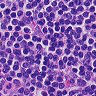
Metastatic tissue present: no